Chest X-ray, PA view. Patient: 5 years old, sex F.
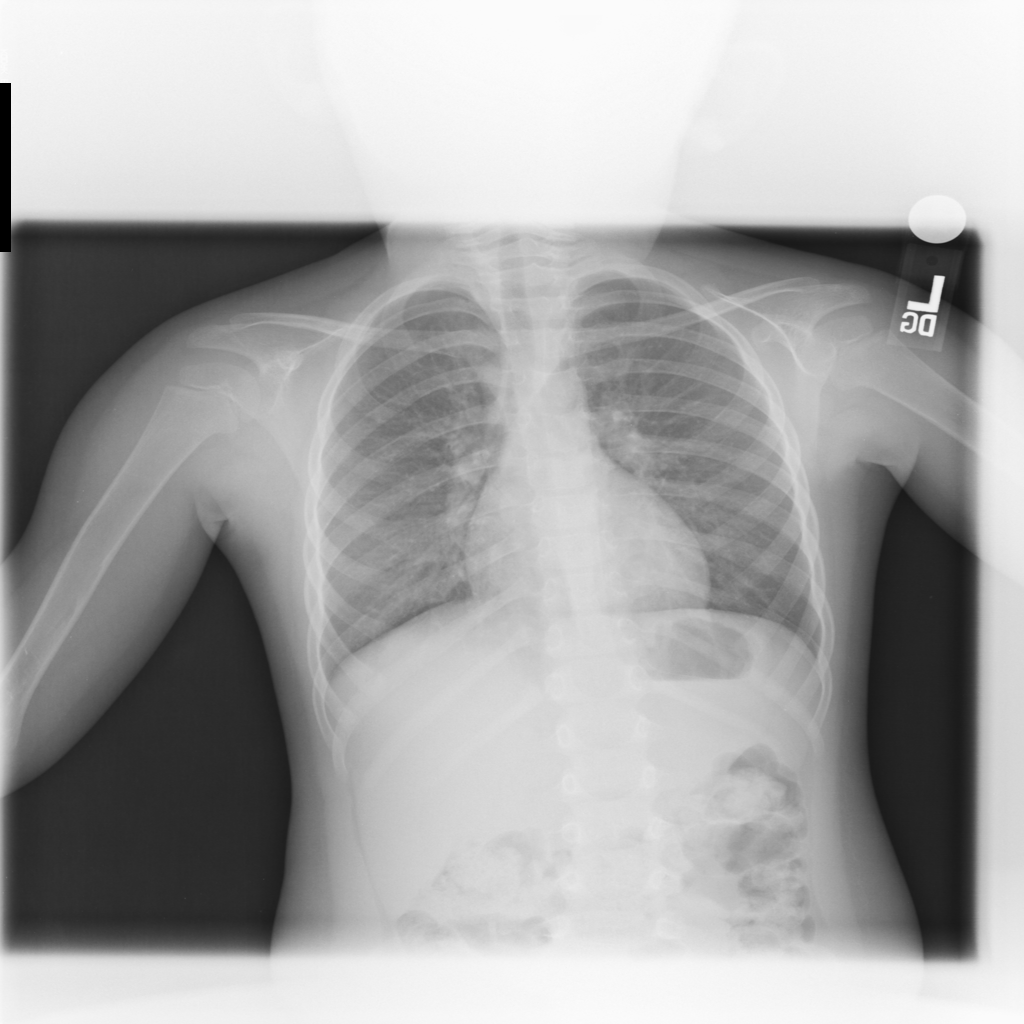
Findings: No Finding